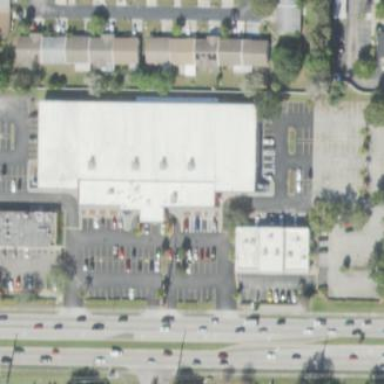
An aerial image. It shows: Building with bowling alley inside.